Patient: sex M, age 42
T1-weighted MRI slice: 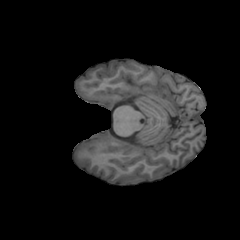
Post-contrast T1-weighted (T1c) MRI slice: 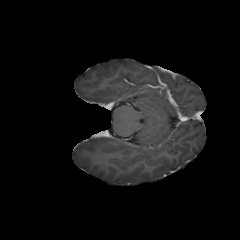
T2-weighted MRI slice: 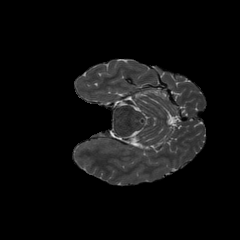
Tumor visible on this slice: no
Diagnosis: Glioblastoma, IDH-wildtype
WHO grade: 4